Field crop: maize
Growth stage: 1
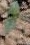
Species: datura